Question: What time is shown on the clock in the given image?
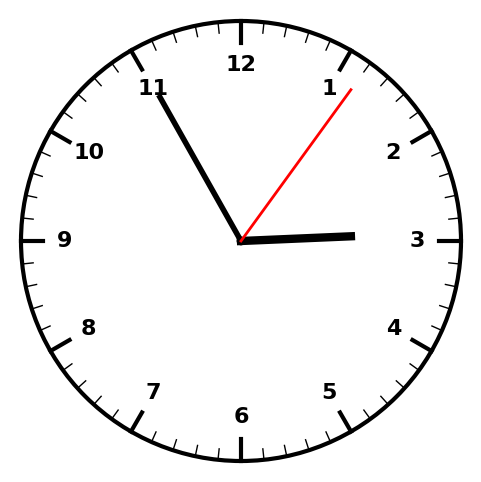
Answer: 02:55:06